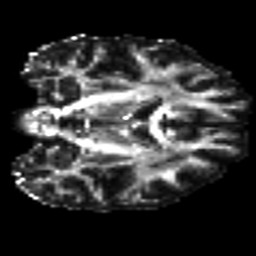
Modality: FA
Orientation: coronal
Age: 23
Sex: male
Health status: healthy
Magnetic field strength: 3 T
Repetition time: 8.4 s
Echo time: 0.0926 s